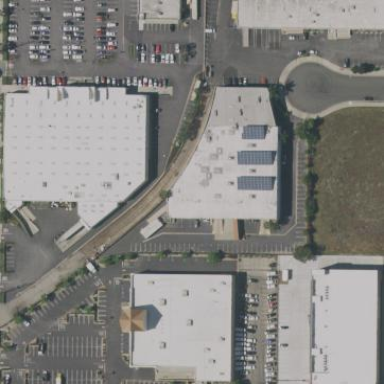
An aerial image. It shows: Warehouse.